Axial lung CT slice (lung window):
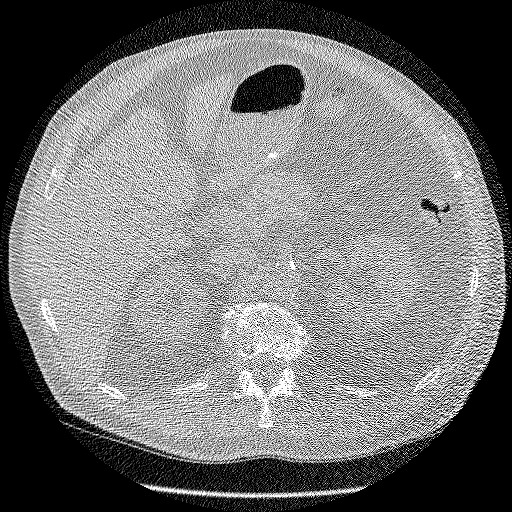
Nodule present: no